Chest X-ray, PA view. Patient: 29 years old, sex M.
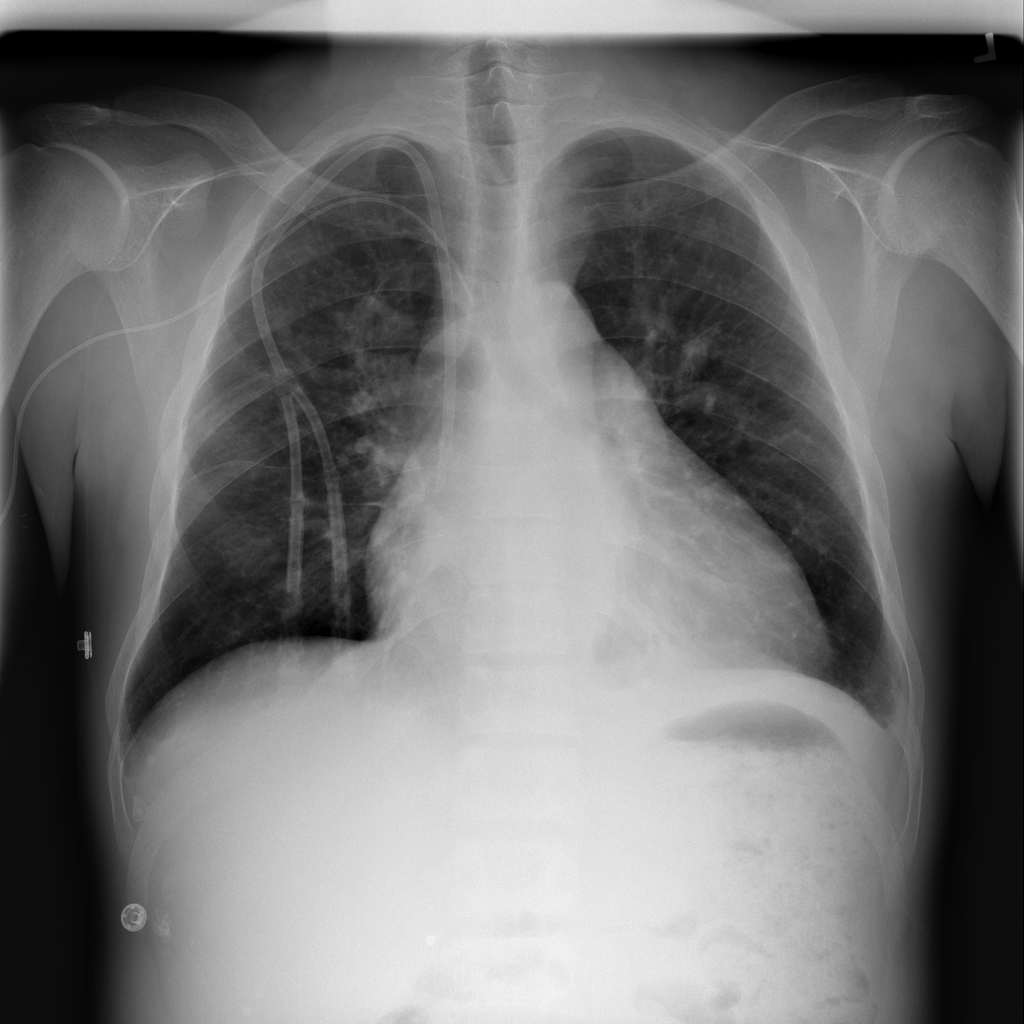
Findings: Cardiomegaly